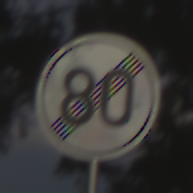
Verkehrszeichen: EndeGeschwindigkeit80
Umgebung: Outdoor, Nature
Tageszeit: MorningAfternoon
Wetter: Clear
Licht: Natural
Jahreszeit: NotSpecified
Kontrast: HighContrast